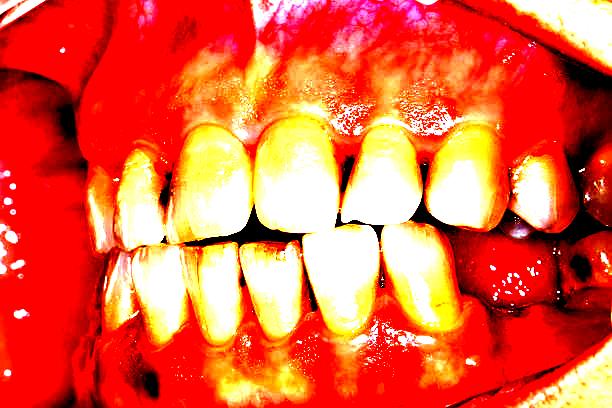
Condition: Gingivitis